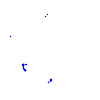
Particle: kaon